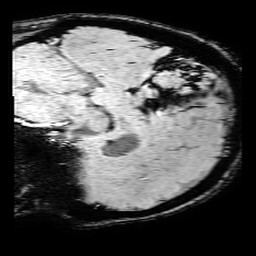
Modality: SWI
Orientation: sagittal
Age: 44
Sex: male
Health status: ill
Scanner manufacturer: philips
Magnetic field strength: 3 T
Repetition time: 0.031 s